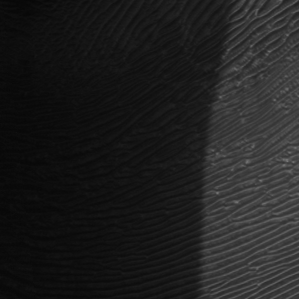
Label: frost